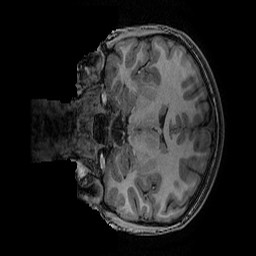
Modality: T1w
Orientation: coronal
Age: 10
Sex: female
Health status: ill
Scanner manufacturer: ge
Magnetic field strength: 3 T
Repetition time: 0.007664 s
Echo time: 0.00342 s